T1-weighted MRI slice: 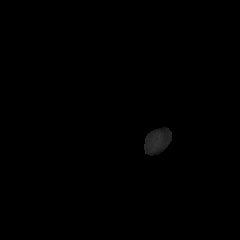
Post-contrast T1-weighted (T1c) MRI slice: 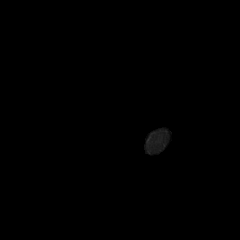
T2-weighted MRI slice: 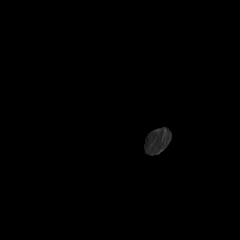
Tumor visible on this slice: no